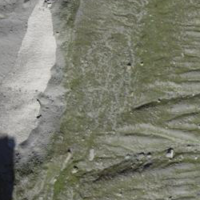
EUNIS habitat code: 48
Species observed at this site:
Rupicapra rupicapra